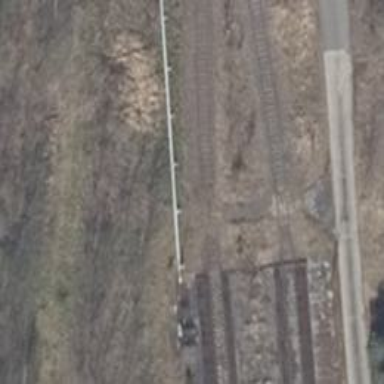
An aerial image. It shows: Rail spur service.